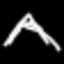
Label: The Eiffel Tower